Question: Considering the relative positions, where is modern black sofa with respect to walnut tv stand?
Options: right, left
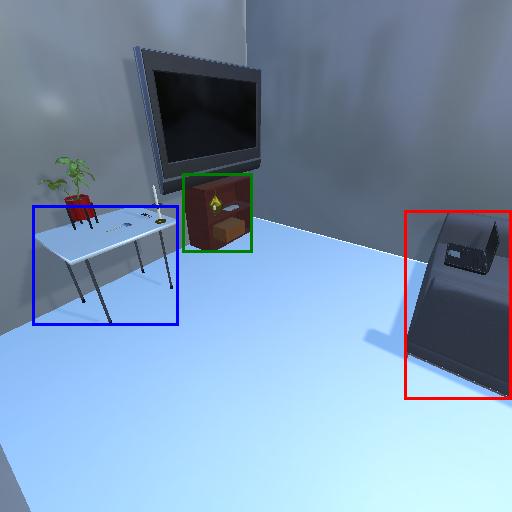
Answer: right